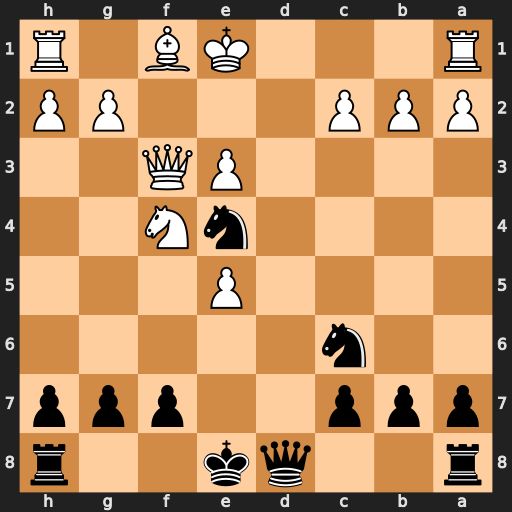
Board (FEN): r2qk2r/ppp2ppp/2n5/4P3/4nN2/4PQ2/PPP3PP/R3KB1R
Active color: b
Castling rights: KQkq
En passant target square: -
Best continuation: Qd2#